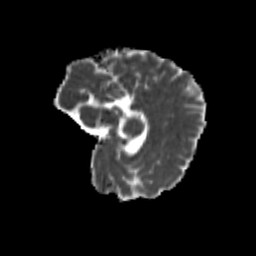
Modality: MD
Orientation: sagittal
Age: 12
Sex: male
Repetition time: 9.512 s
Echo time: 0.089 s